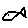
Label: fish